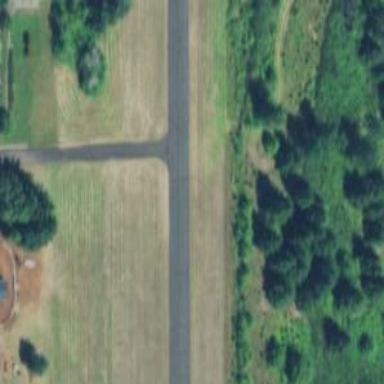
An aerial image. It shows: Asphalt taxiway at the airport.